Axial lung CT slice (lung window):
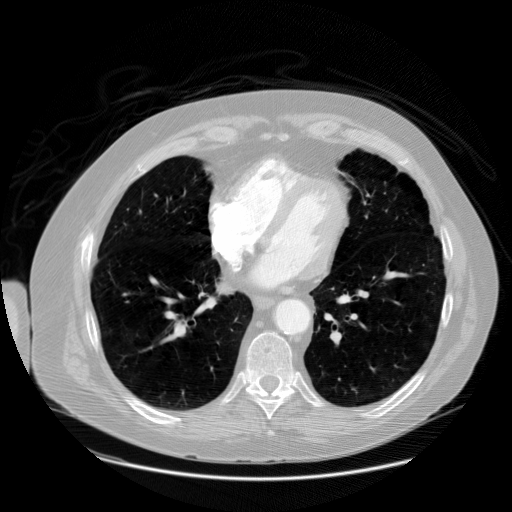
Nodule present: no